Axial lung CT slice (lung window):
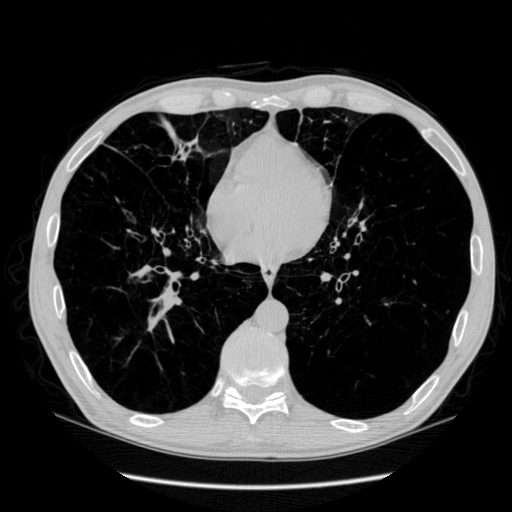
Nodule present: no